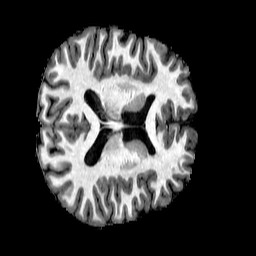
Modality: T1w
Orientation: axial
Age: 22
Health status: healthy
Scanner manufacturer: philips
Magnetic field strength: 3 T
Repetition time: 0.007824 s
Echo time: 0.003602 s